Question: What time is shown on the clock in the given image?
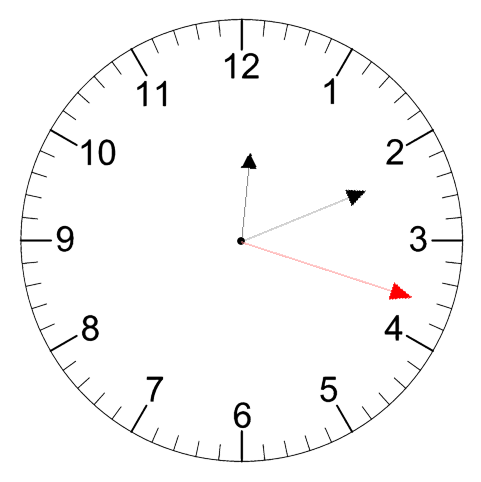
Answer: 12:11:18